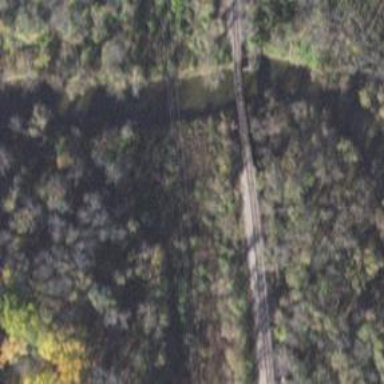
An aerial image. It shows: Railway bridge.